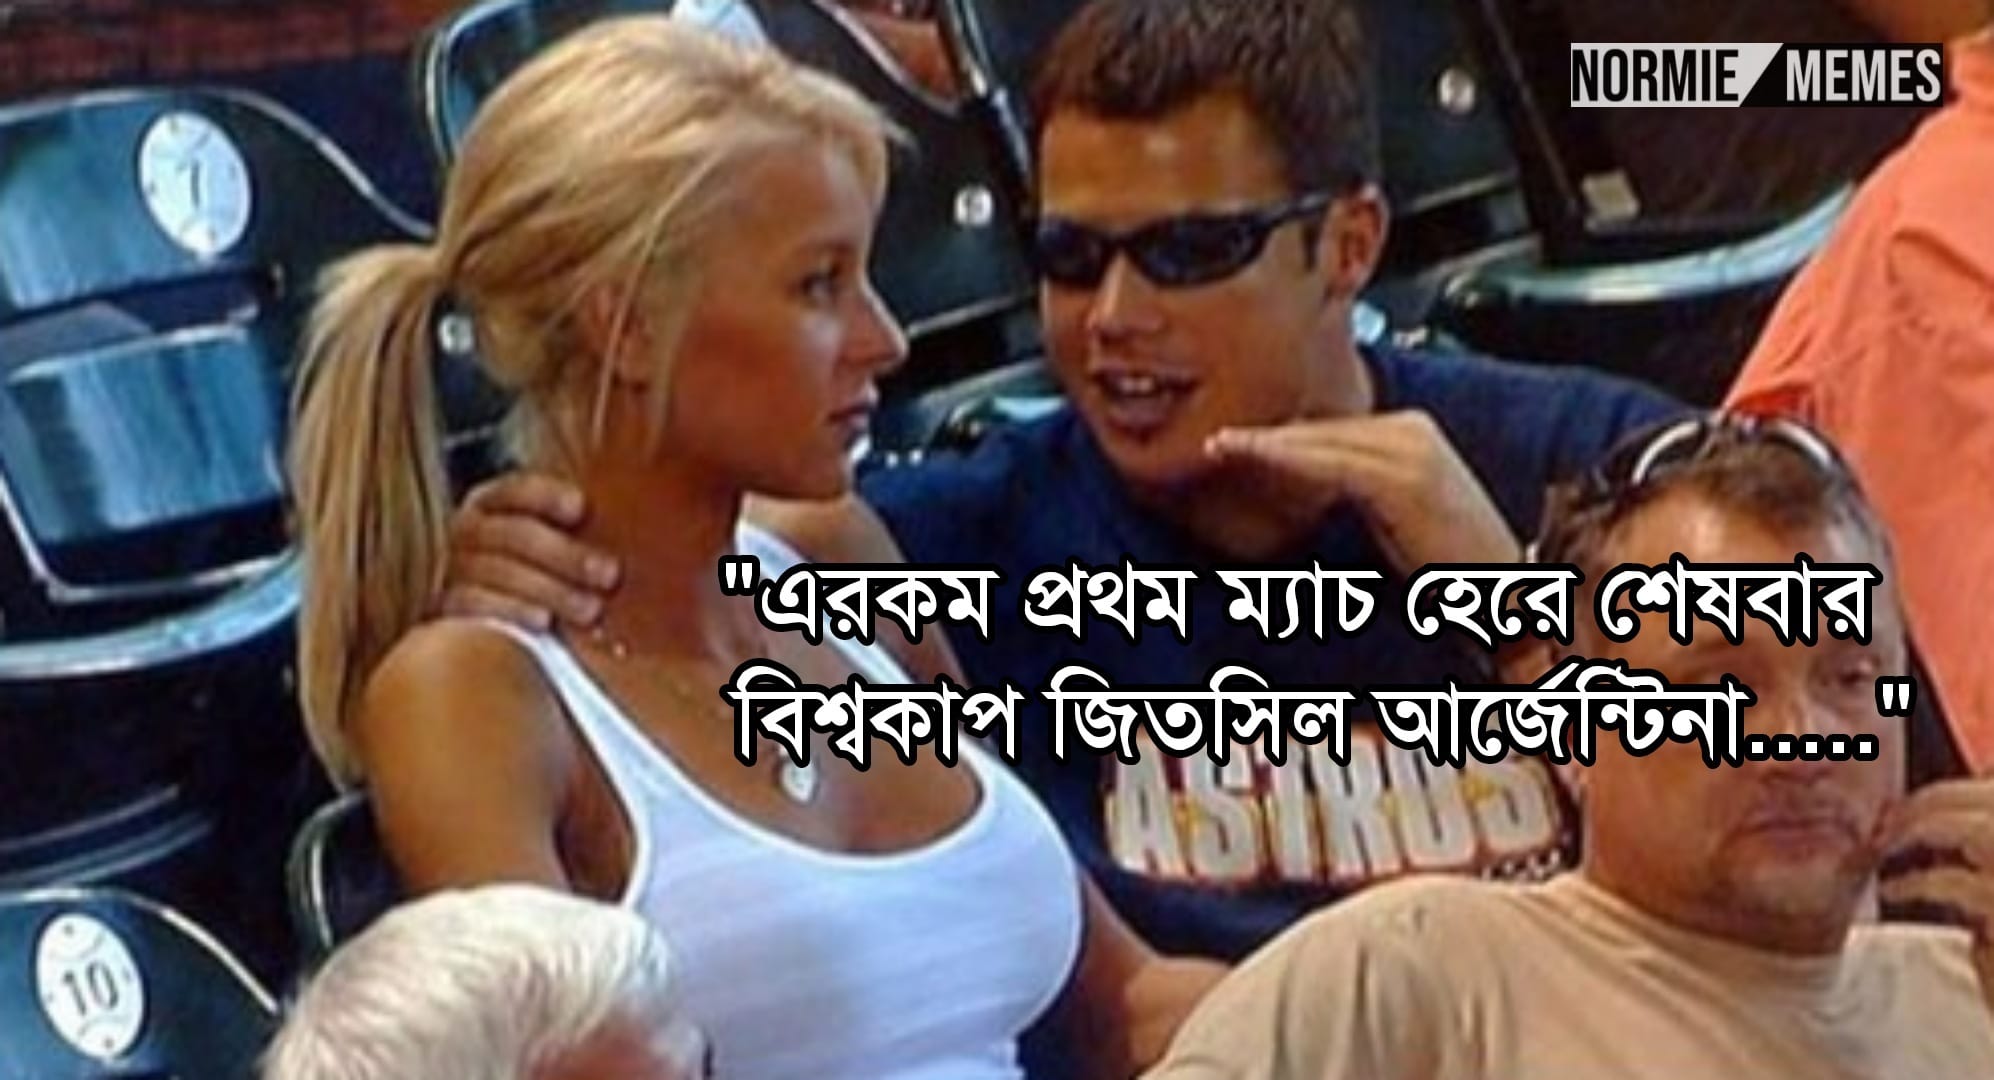
Text: এরকম প্রথম ম্যাচ হেরে শেষবার বিশ্বকাপ জিতসিল আর্জেন্টিনা
Label: Non Hate